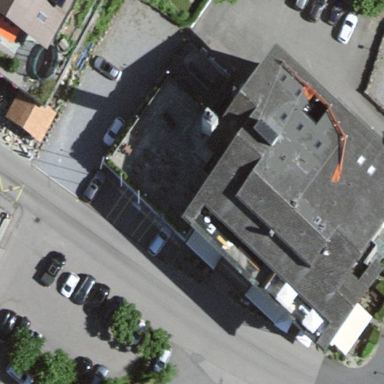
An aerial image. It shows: Group of garages.